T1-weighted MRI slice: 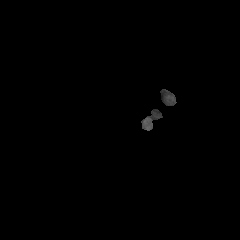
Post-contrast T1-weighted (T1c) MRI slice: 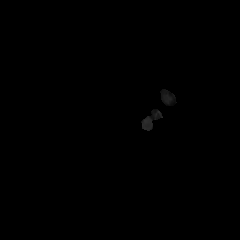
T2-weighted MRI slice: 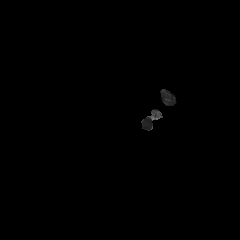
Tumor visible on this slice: no